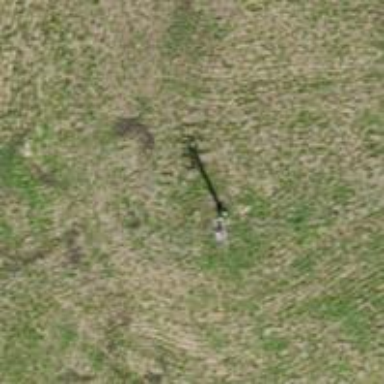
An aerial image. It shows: Power pole.